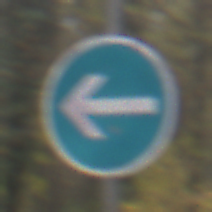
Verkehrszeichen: VorgeschriebeneFahrtrichtungHierLinks
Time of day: MorningAfternoon
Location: Outdoor (Nature)
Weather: Overcast
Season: Autumn
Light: Natural